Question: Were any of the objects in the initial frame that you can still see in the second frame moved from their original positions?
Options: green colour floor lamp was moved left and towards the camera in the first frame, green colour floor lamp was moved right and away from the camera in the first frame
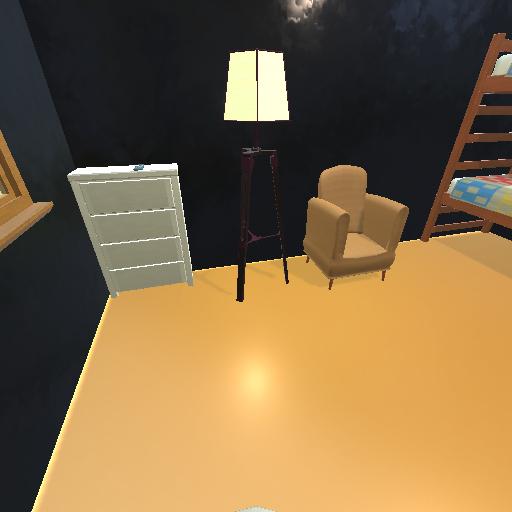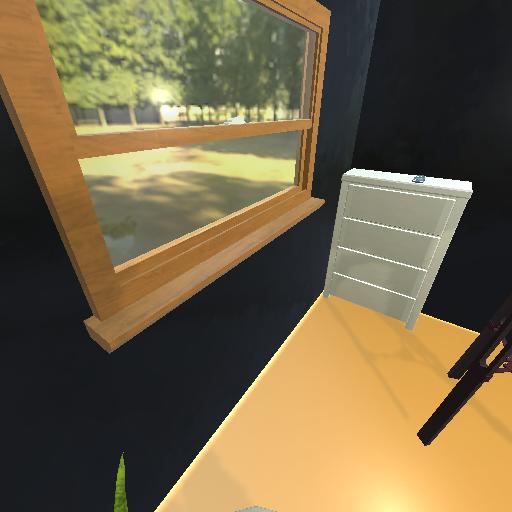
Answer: green colour floor lamp was moved left and towards the camera in the first frame